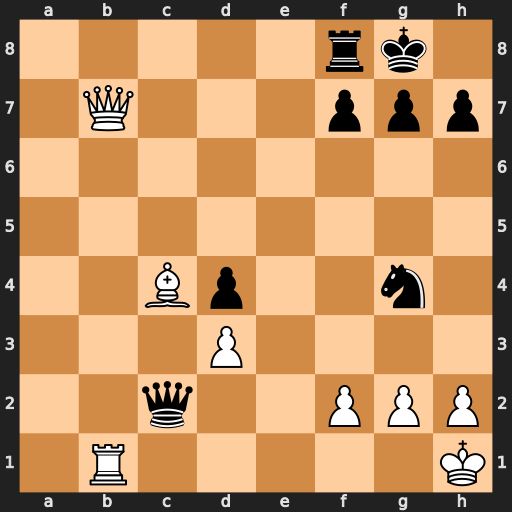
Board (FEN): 5rk1/1Q3ppp/8/8/2Bp2n1/3P4/2q2PPP/1R5K
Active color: w
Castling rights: -
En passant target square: -
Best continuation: Qxf7+ Rxf7 Rb8#